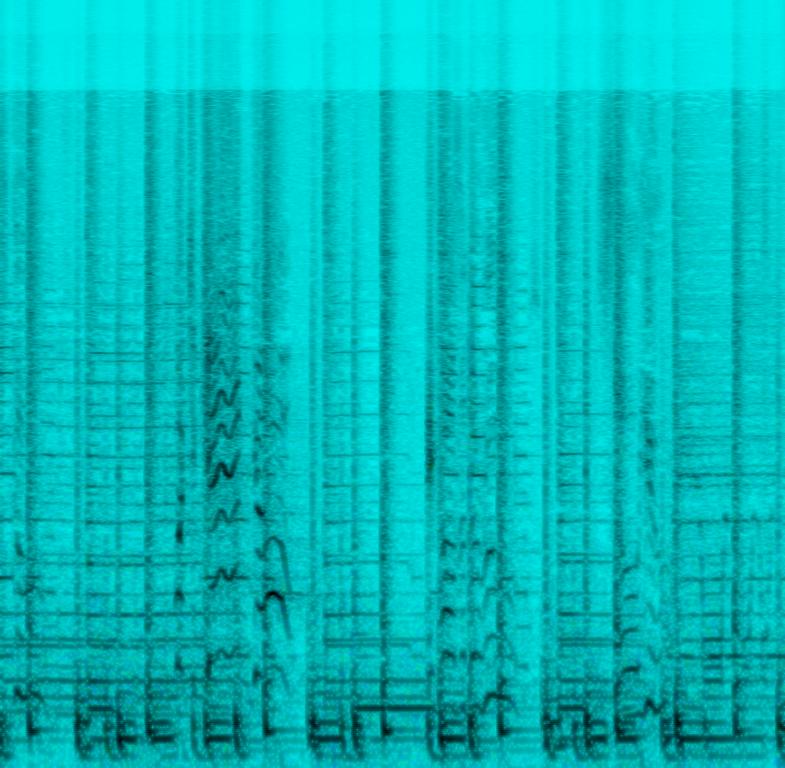
An acoustic drum is playing a hiphop/funk groove along with a bassline. One e-guitar is strumming a funk chord while the other guitar is playing a melody sequence and then the other guitar responds with a chord. The male voice sings in the mid to high range and at the end of the song a keyboard is playing a chord with a string sound. This song may be playing at home cleaning the house.